Field crop: maize
Growth stage: 2
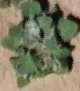
Species: chenopodium